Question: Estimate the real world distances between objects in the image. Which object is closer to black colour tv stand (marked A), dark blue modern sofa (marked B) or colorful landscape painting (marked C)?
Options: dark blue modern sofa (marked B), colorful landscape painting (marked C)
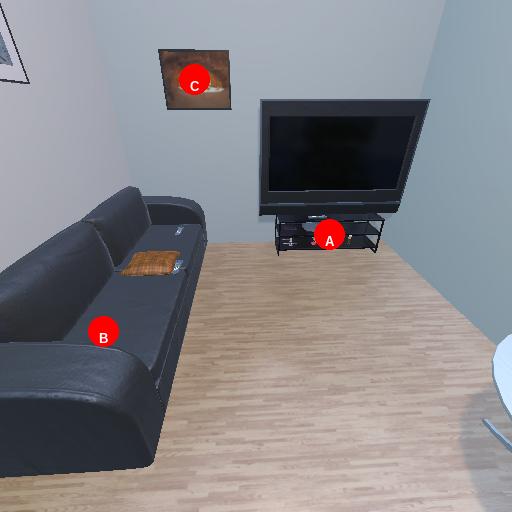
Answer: dark blue modern sofa (marked B)